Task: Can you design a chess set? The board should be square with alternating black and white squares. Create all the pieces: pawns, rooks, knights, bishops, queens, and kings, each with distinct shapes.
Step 3980:
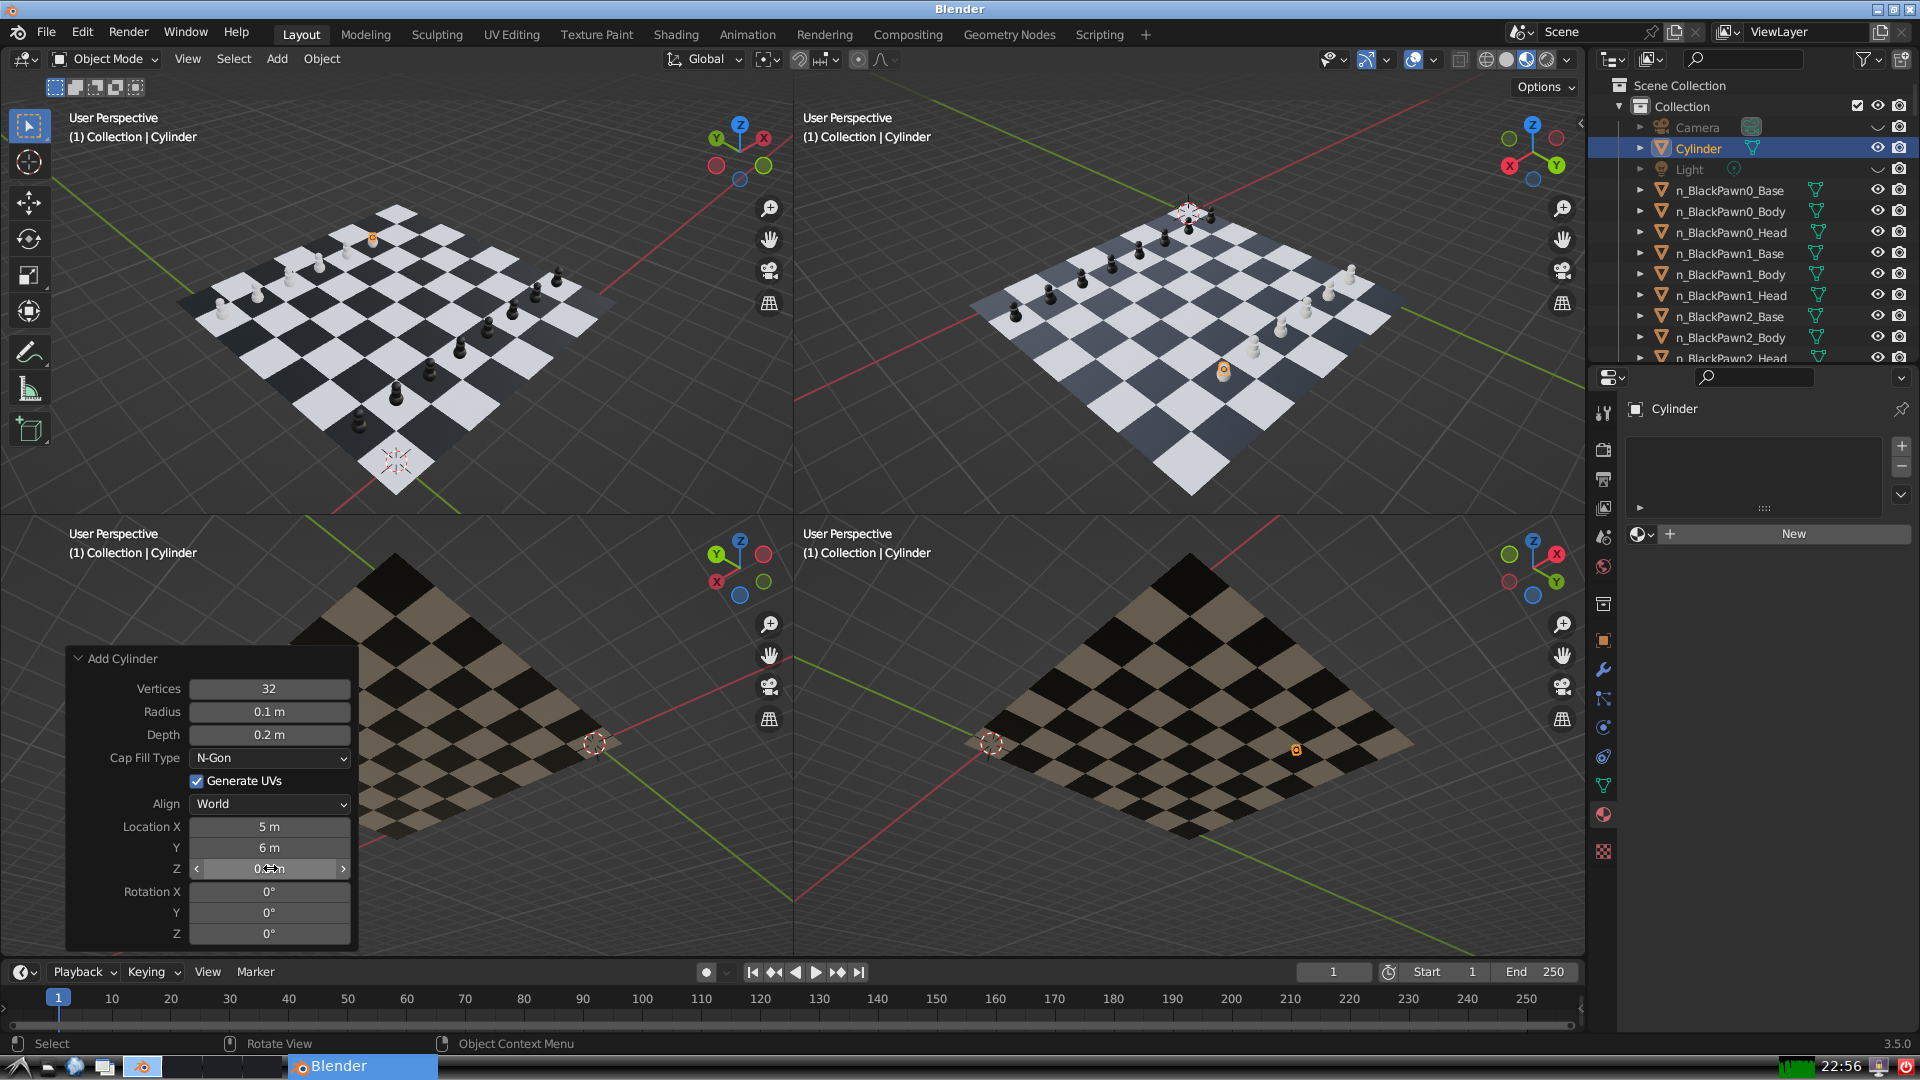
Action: {"mouse_move": [960, 540]}